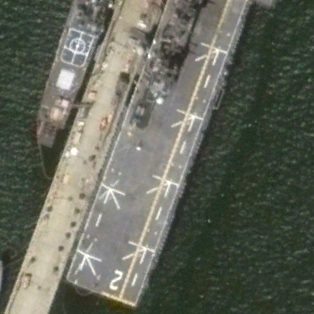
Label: assault